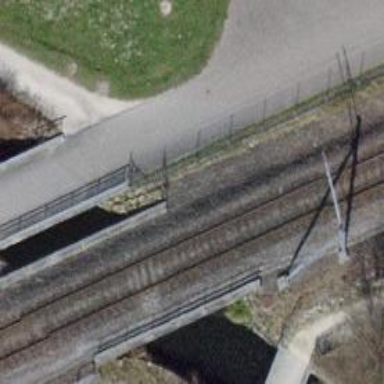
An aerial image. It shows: Bridge over electrified railway with contact lines.